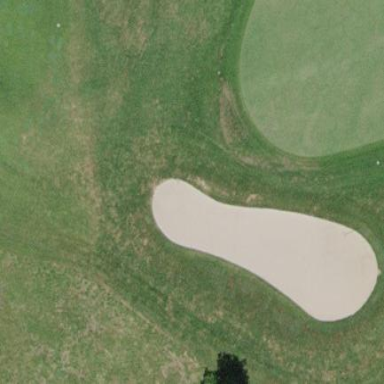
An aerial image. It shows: Sand bunker on golf course.